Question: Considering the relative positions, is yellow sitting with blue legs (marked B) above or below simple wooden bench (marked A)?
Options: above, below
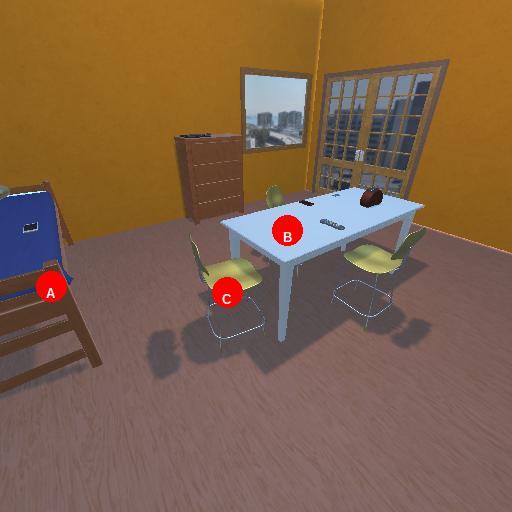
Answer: above